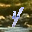
Label: 4